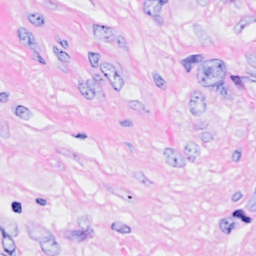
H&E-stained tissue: Breast